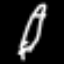
Label: pencil